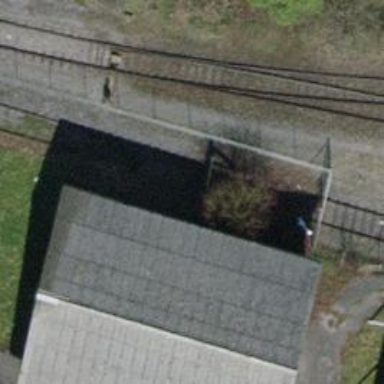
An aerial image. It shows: Railway buffer stop.